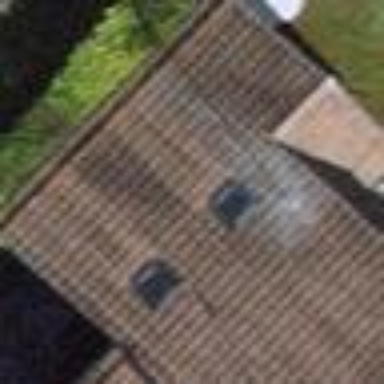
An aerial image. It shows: View of roof of building.